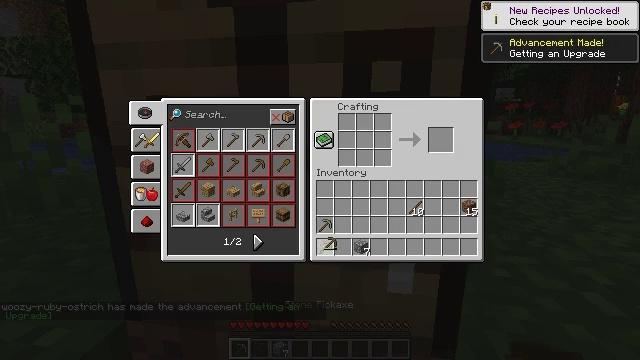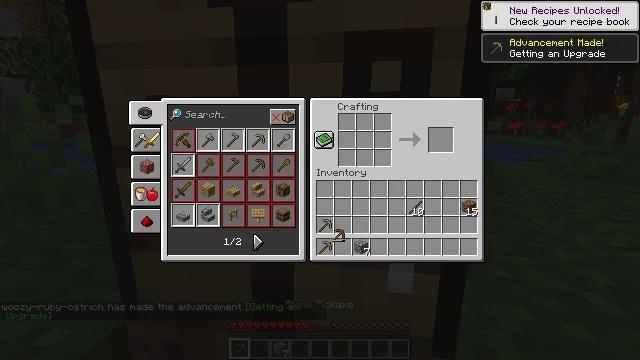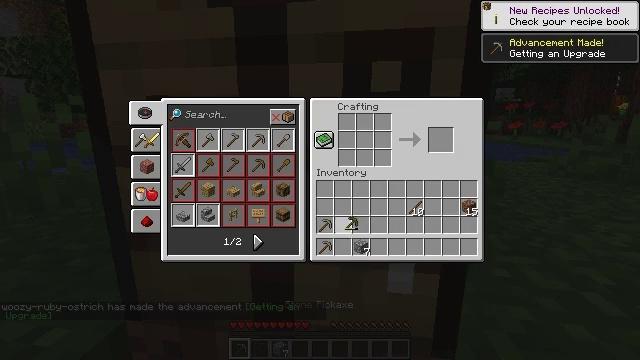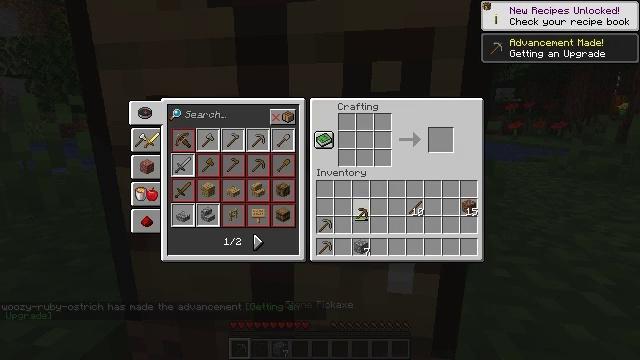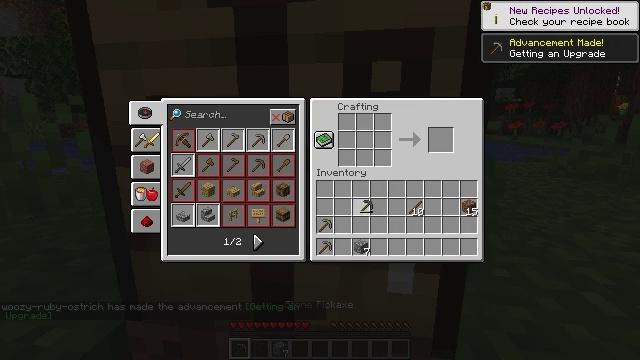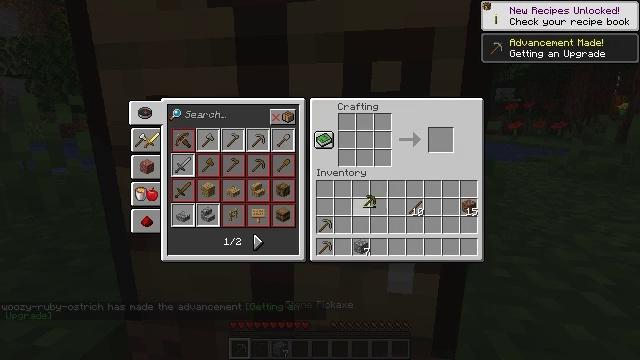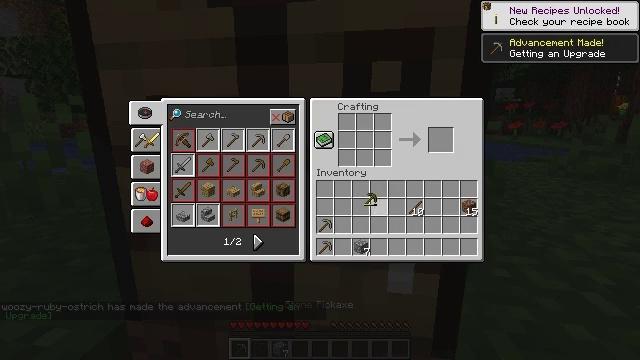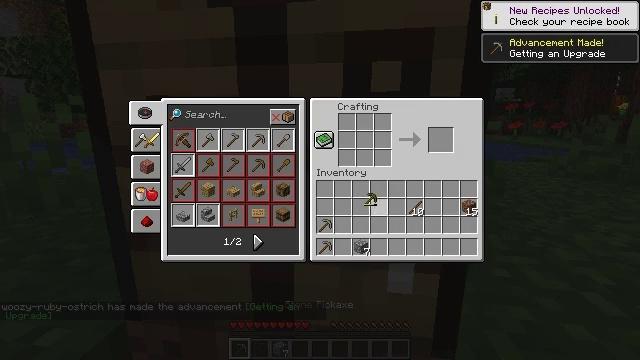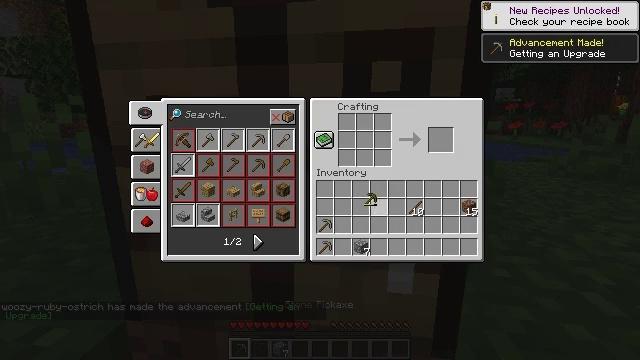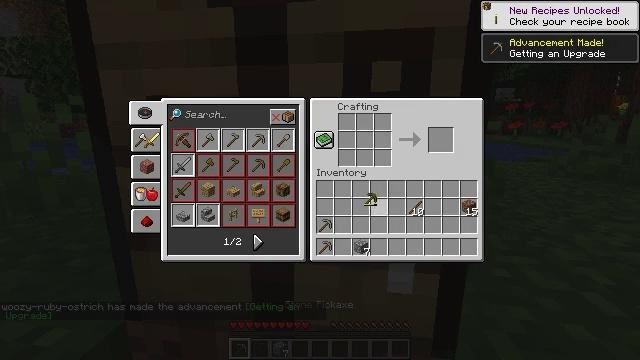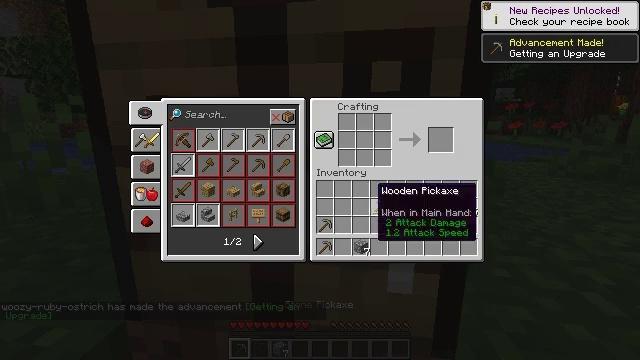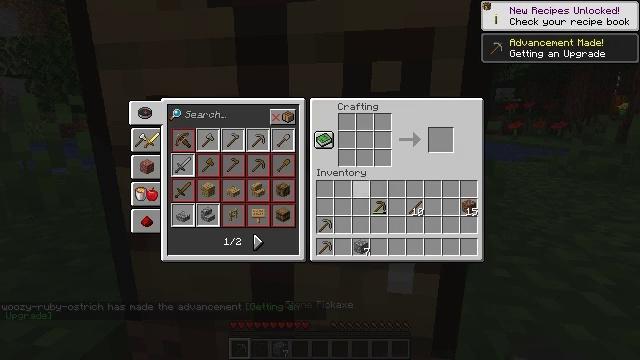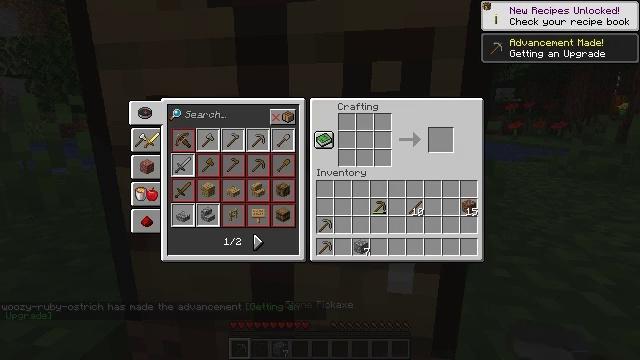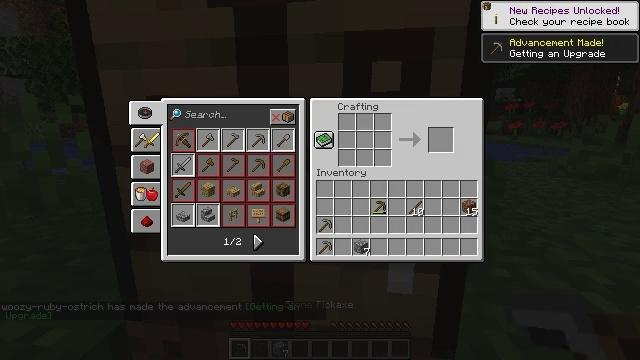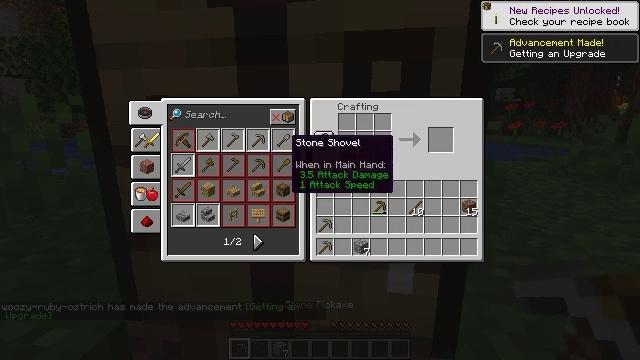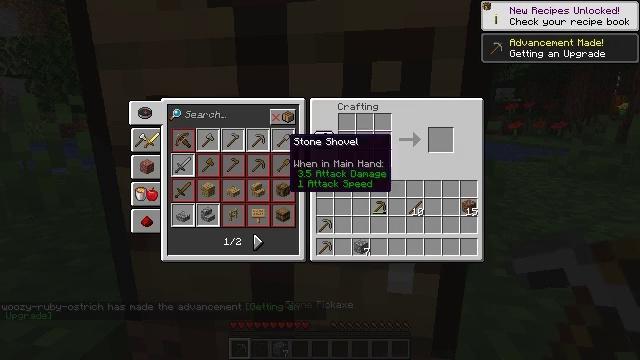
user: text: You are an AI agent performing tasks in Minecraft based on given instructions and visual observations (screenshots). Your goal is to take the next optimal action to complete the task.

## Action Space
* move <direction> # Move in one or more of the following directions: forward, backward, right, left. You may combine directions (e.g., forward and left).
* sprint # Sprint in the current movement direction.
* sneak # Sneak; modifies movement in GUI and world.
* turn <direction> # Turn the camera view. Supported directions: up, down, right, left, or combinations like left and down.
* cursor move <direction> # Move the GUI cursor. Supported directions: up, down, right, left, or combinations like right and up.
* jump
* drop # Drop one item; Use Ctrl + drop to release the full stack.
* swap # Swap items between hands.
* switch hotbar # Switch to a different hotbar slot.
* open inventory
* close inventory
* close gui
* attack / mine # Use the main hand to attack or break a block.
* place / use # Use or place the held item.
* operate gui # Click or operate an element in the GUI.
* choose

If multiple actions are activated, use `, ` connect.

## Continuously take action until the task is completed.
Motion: motion action
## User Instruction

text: Put sticks and cobblestone in the crafting grid to craft a stone shovel.
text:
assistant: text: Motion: cursor move right and up
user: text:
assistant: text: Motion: cursor move right and up
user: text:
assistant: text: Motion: cursor move right and up
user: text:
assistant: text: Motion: cursor move up
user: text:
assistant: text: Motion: no_op
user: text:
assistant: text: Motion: no_op
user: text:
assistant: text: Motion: operate gui
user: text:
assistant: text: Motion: operate gui
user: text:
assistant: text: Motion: operate gui
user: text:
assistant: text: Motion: no_op
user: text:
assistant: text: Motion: cursor move left
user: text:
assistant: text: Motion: cursor move left and up
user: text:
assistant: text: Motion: cursor move left and up
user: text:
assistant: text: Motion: cursor move left and up
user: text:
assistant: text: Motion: no_op
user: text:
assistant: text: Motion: no_op
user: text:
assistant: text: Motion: no_op
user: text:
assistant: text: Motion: operate gui
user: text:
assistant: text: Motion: operate gui
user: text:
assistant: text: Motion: operate gui
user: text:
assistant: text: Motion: cursor move right
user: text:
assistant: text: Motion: cursor move right
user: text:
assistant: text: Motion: cursor move right
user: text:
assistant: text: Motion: cursor move right
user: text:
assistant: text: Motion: no_op
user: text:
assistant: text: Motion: no_op
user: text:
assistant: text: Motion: no_op
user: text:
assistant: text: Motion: no_op
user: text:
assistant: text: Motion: no_op
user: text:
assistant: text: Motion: operate gui